Group 1:
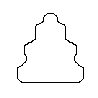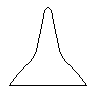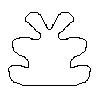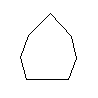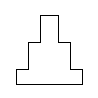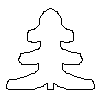
Group 2:
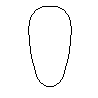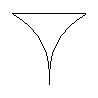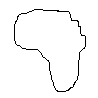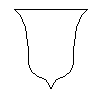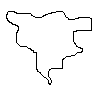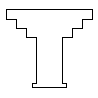
Rule separating the two groups: Object thinner at top vs. object thicker at top.
Concepts: decreasing, downward_upward, increasing, larger, becoming, regular_irregular_change, size_increase_decrease, smaller, becoming, tracing_line_or_curve, uppermost_lowermost
Author: Harry E. Foundalis